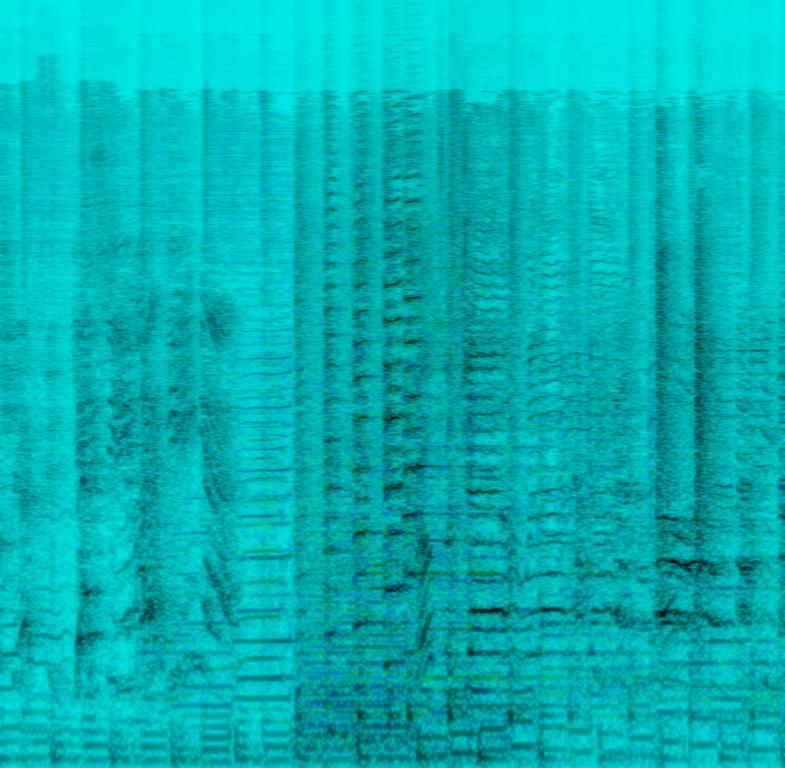
A male singer sings this cool melody in the background with a bunch of female singers singing a little jig in a different key. The song is medium tempo with steady drumming, tambourine percussion, trumpets blaring, strong bass line and a piano accompaniment. The song serves as a background music to a group of females singing a jig in a different key. The song is a modern pop dance tune.